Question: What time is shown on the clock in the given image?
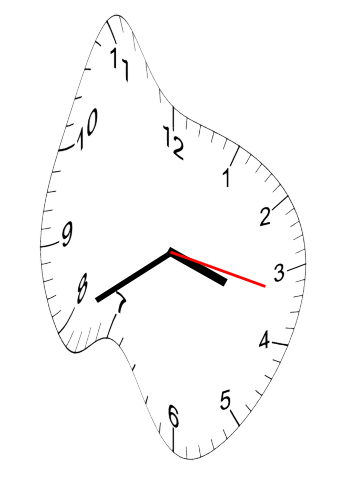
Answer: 03:40:17